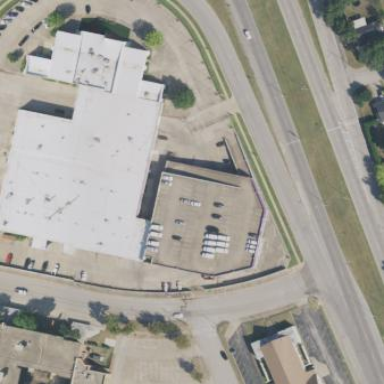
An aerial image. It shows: Building housing car shop.